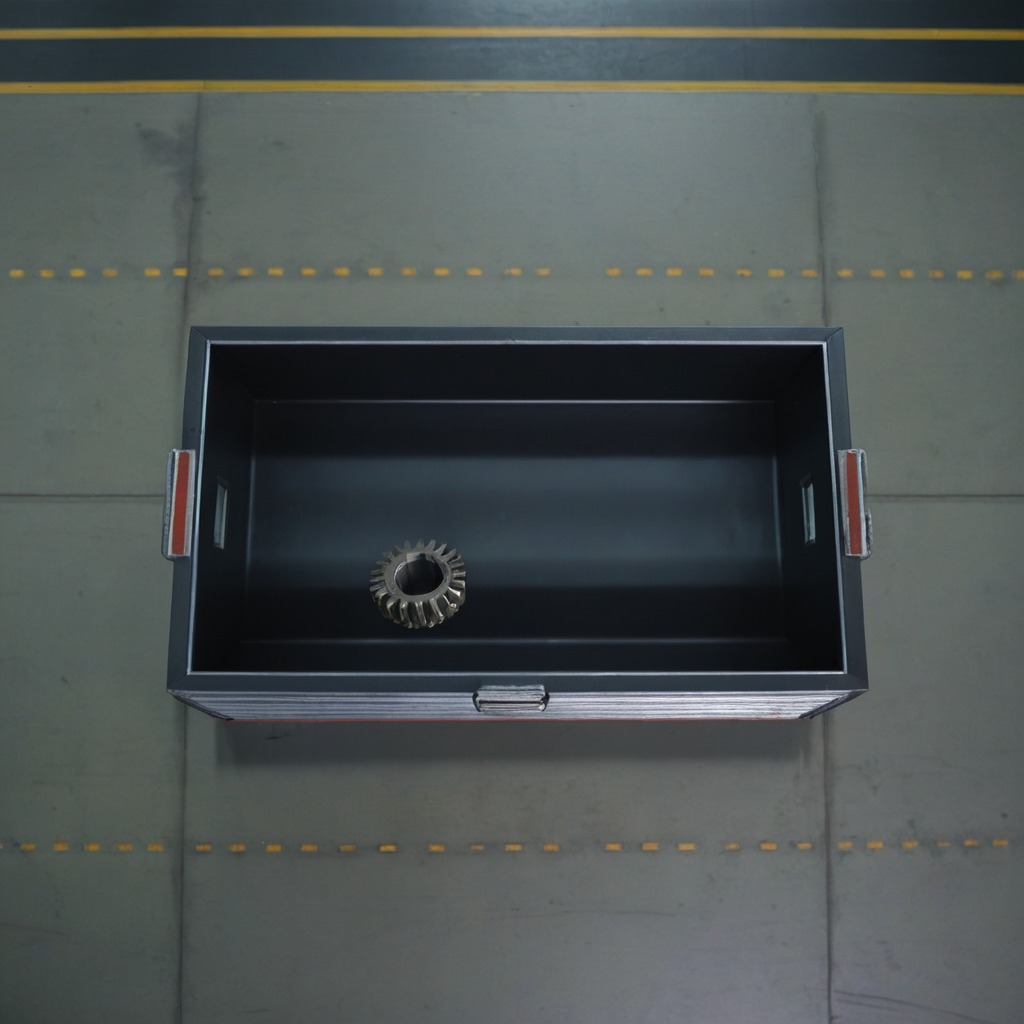
A steel gear with teeth is lying on the toolbox surface.